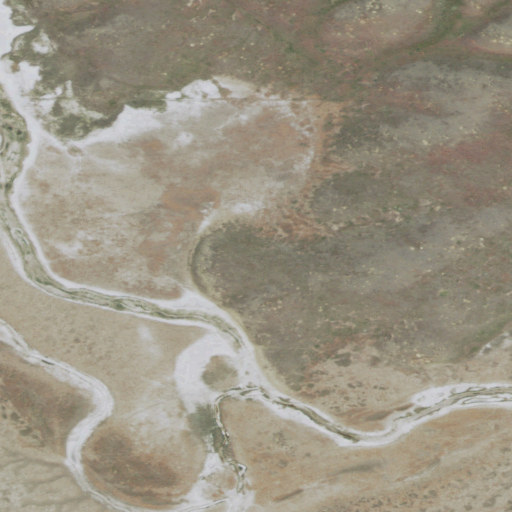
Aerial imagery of valley in Montana named Mud Spring Coulee containing herbaceous wetlands, grassland, shrub, and pasture